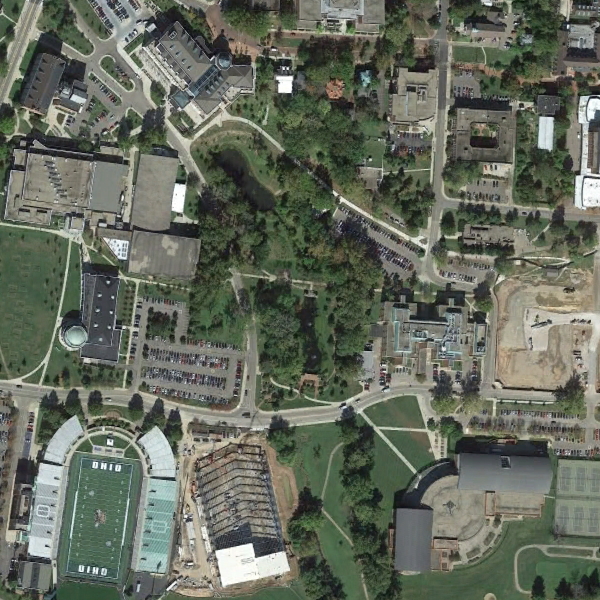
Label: School